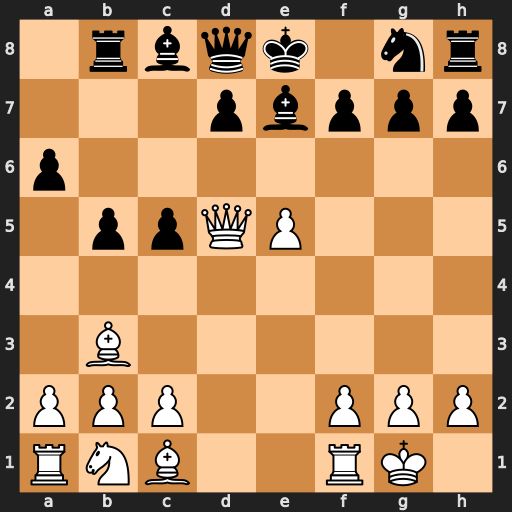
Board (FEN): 1rbqk1nr/3pbppp/p7/1ppQP3/8/1B6/PPP2PPP/RNB2RK1
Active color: w
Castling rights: k
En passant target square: -
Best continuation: Qxf7#